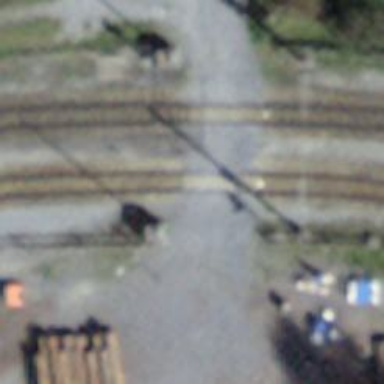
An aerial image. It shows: Level crossing with full barriers and lights.